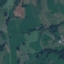
Land use / land cover: Pasture